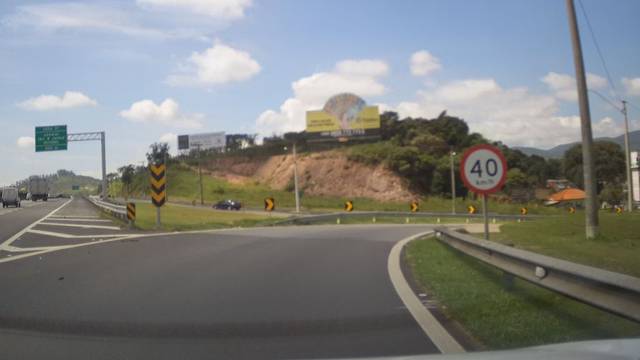
Region: Brazil
Coordinates: -23.193, -46.905